Aerial crown-view tile of a tropical tree (Barro Colorado Island, Panama), acquired 20250616:
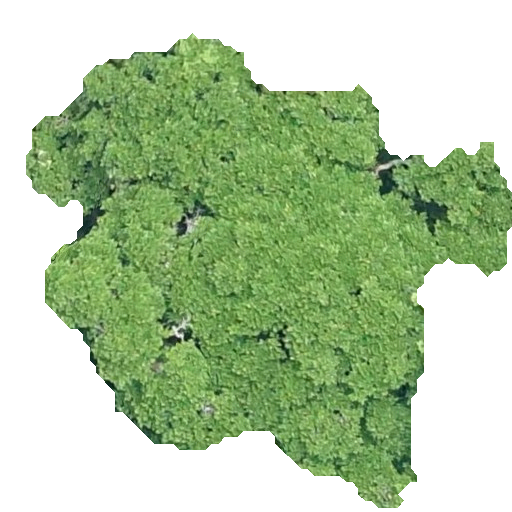
Species: Ficus insipida
GBIF accepted scientific name: Ficus insipida
Crown area: 203.132 m²